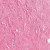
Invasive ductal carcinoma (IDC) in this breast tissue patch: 0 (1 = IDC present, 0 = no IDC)